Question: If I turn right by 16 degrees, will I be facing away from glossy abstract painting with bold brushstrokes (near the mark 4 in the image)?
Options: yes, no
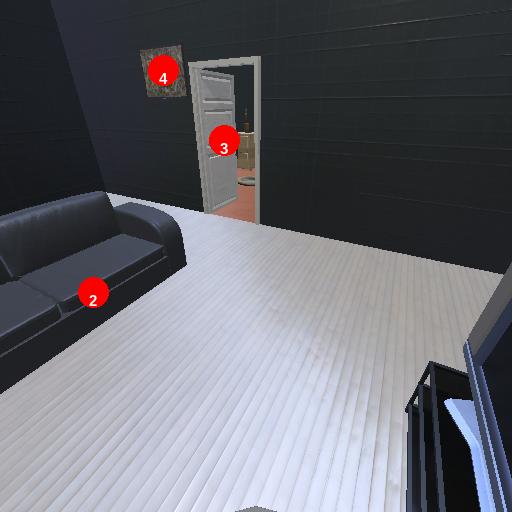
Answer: yes